Interaction volume radius: 10 \u00c5
Interaction volume height: 20 \u00c5
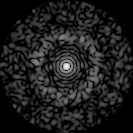
Disorder parameter: 0.8227